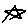
Label: star